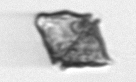
Label: Kryptoperidinium_triquetrum